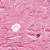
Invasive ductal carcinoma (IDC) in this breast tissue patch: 0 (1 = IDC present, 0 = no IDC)